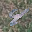
Label: 4